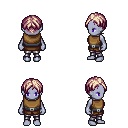
a pixel art fantasy rpg character, female body template, dark elf, purple skin, leather chest armor, metal pants, white blonde parted hairstyle, four views (front, back, left, right), 2x2 character sprite sheet, small pixel art, hard edges, no anti-aliasing